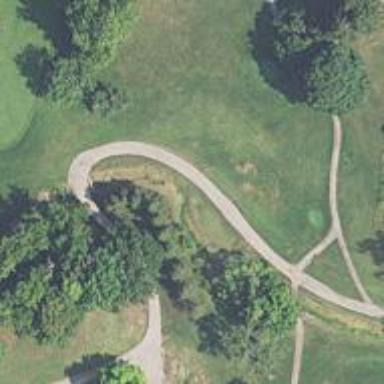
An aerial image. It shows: Path used for both walking and golf.